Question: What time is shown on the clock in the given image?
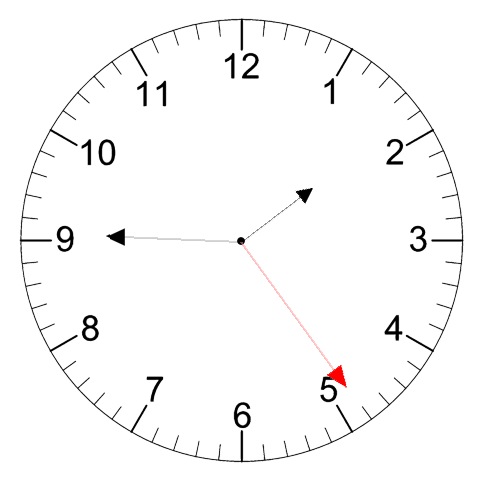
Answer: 01:45:24